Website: walmart
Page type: cart
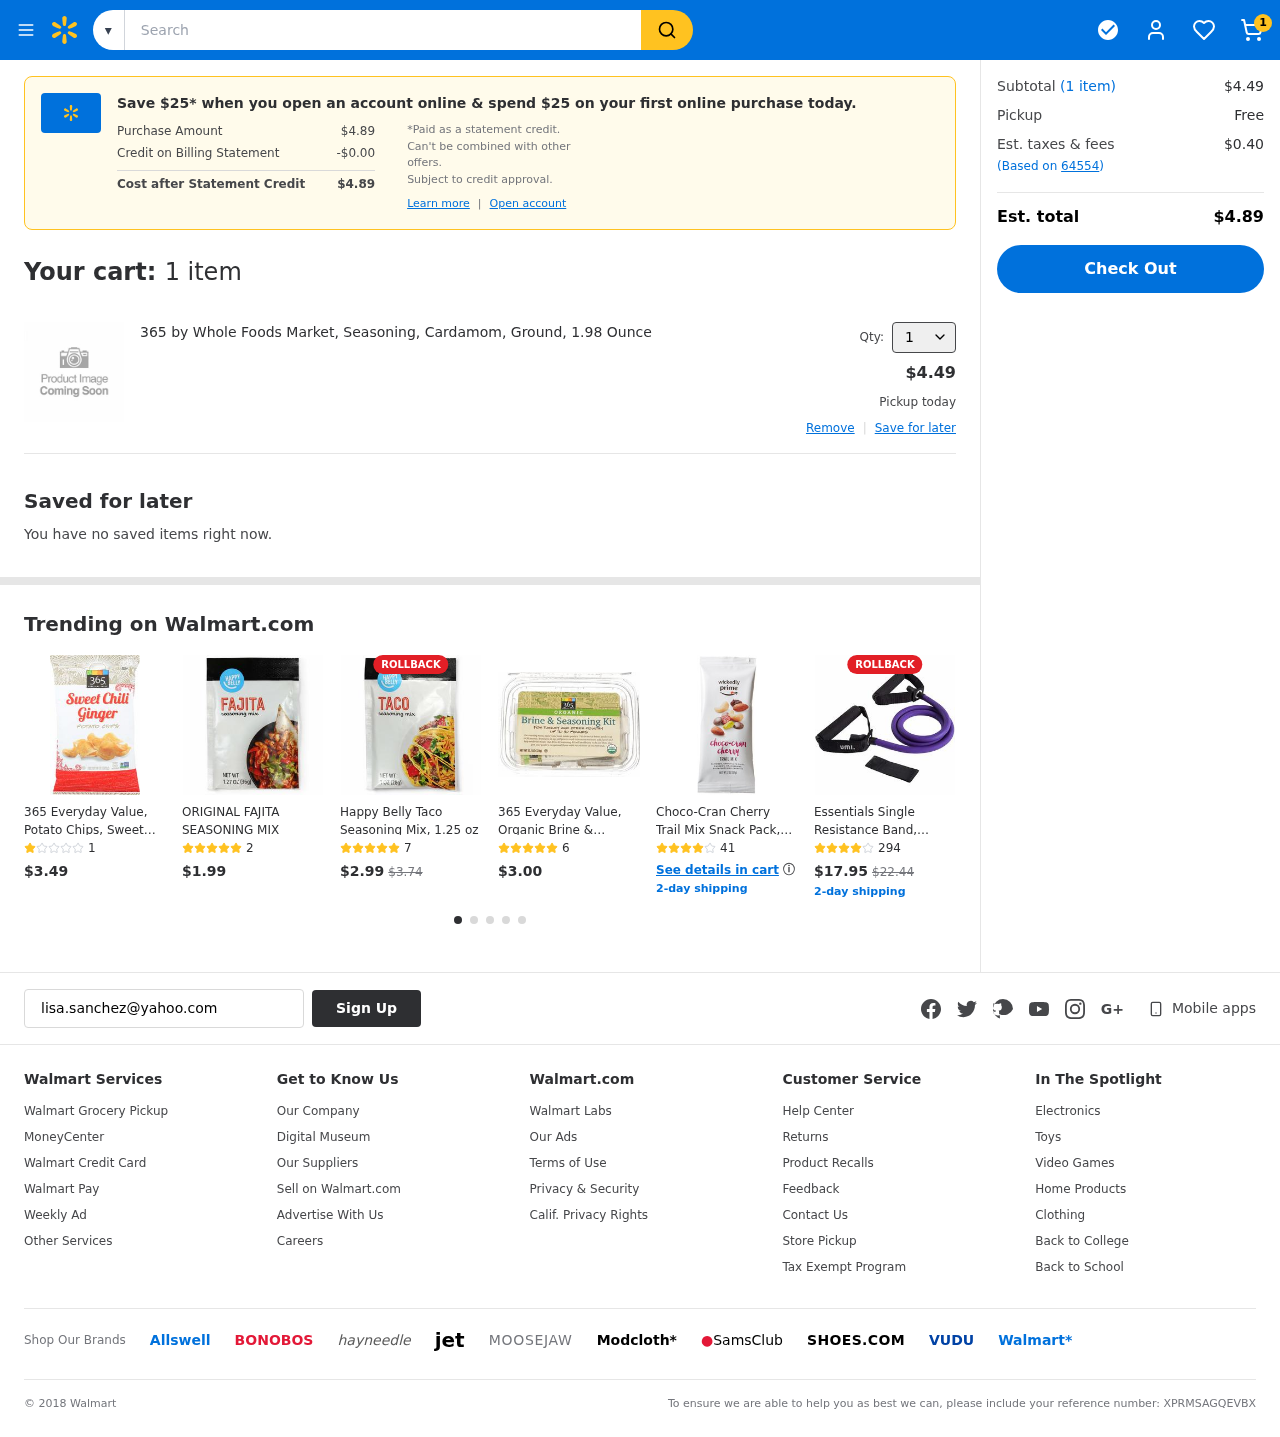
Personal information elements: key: PII_EMAIL
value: lisa.sanchez@yahoo.com
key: PII_POSTCODE
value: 64554
Product elements: key: PRODUCT1_NAME
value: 365 by Whole Foods Market, Seasoning, Cardamom, Ground, 1.98 Ounce
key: PRODUCT1_PRICE
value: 4.49
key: PRODUCT1_QUANTITY
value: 1
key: PRODUCT2_NAME
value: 365 Everyday Value, Potato Chips, Sweet Chili Ginger, 10 oz
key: PRODUCT2_NUM_RATINGS
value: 1
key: PRODUCT2_PRICE
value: $3.49
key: PRODUCT3_NAME
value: ORIGINAL FAJITA SEASONING MIX
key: PRODUCT3_NUM_RATINGS
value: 2
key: PRODUCT3_PRICE
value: $1.99
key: PRODUCT4_NAME
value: Happy Belly Taco Seasoning Mix, 1.25 oz
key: PRODUCT4_NUM_RATINGS
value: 7
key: PRODUCT4_PRICE
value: $2.99
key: PRODUCT4_ORIGINAL_PRICE
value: $3.74
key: PRODUCT5_NAME
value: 365 Everyday Value, Organic Brine & Seasoning Kit, 13.2 oz
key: PRODUCT5_NUM_RATINGS
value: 6
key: PRODUCT5_PRICE
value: $3.00
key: PRODUCT6_NAME
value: Choco-Cran Cherry Trail Mix Snack Pack, 1.5oz single serve (Pack of 300)
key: PRODUCT6_NUM_RATINGS
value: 41
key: PRODUCT7_NAME
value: Essentials Single Resistance Band, Exercise Tube - With Door Anchor and Manual, For Resistance Train
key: PRODUCT7_NUM_RATINGS
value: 294
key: PRODUCT7_PRICE
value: $17.95
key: PRODUCT7_ORIGINAL_PRICE
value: $22.44
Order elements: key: ORDER_NUM_ITEMS
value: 1
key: ORDER_TOTAL
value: $4.89
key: ORDER_NUM_ITEMS
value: (1 item)
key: ORDER_NUM_ITEMS
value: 1 item
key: ORDER_SUBTOTAL
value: $4.49
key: ORDER_TAX
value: $0.40
Search elements: key: HEADER_SEARCH
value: Search